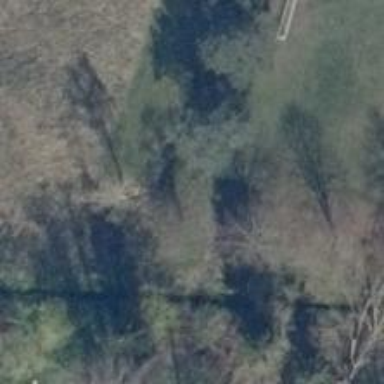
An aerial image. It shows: Single tag "natural: tree."